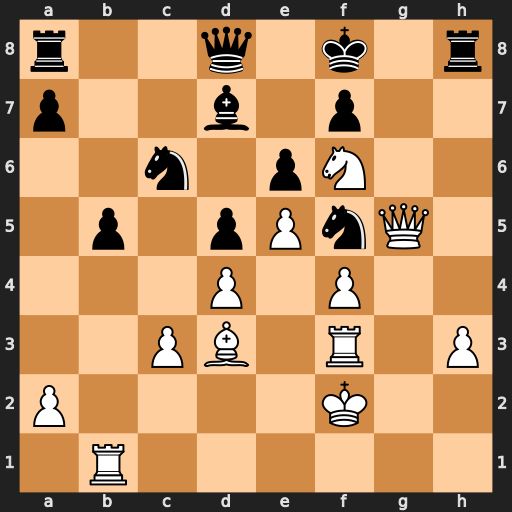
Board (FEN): r2q1k1r/p2b1p2/2n1pN2/1p1pPnQ1/3P1P2/2PB1R1P/P4K2/1R6
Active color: w
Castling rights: -
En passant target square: -
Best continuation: Bxf5 exf5 Rg3